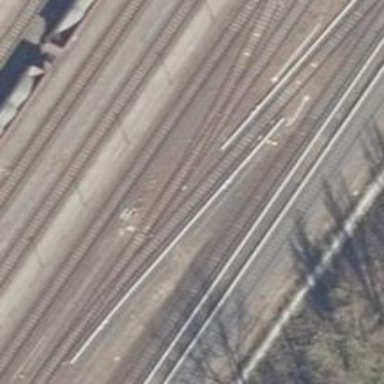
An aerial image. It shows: Railway switch.